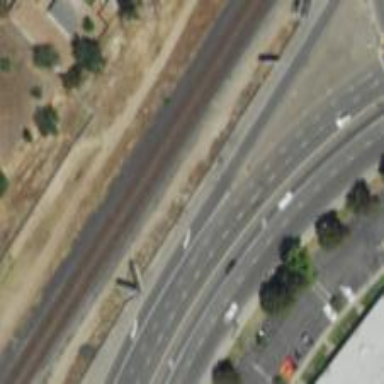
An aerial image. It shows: Primary link highway with asphalt surface.